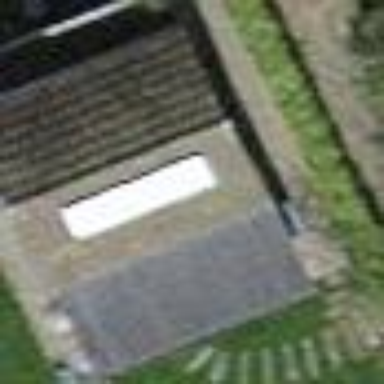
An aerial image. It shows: Allotment house.